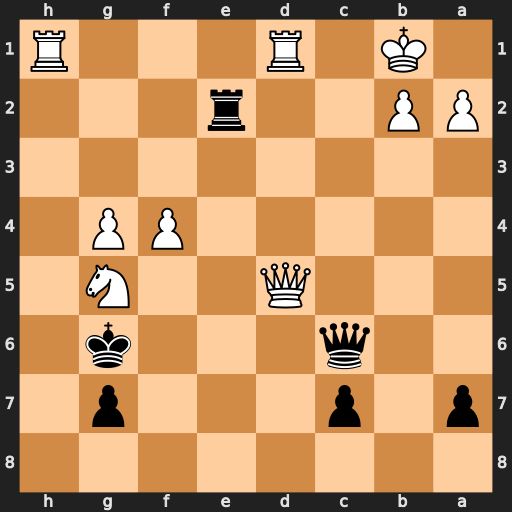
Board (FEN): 8/p1p3p1/2q3k1/3Q2N1/5PP1/8/PP2r3/1K1R3R
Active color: b
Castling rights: -
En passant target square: -
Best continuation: Qc2+ Ka1 Qxb2#